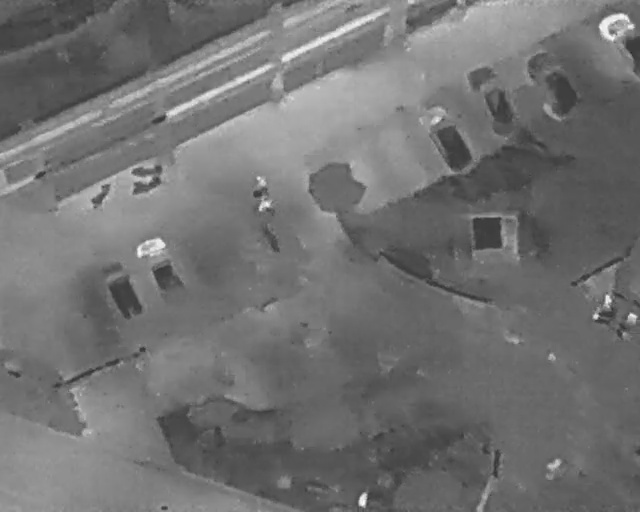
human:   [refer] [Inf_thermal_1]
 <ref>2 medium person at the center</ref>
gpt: <box>[[39, 34, 41, 36, 2], [40, 38, 42, 42, 154]]</box>

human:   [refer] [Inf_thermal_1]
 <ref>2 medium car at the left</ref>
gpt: <box>[[14, 53, 23, 59, 155], [20, 49, 30, 55, 155]]</box>

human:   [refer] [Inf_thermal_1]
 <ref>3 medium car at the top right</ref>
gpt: <box>[[71, 16, 83, 22, 151], [80, 12, 92, 20, 151], [91, 4, 101, 12, 2]]</box>